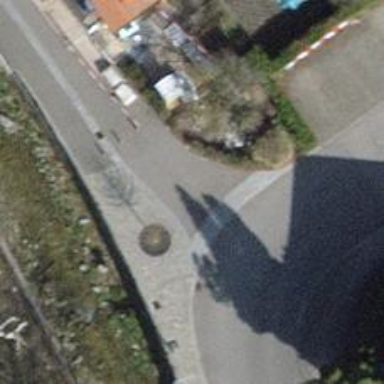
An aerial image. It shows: Bollard barrier.